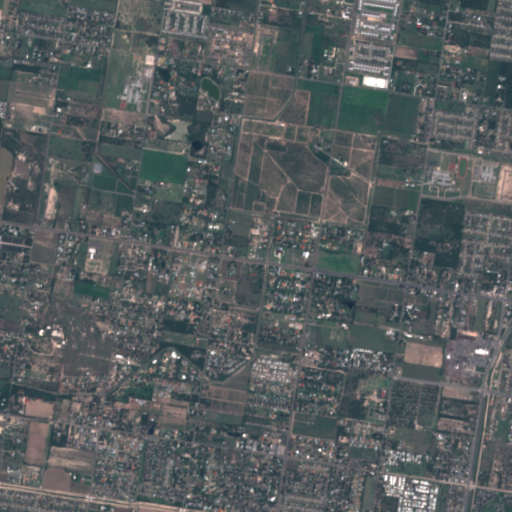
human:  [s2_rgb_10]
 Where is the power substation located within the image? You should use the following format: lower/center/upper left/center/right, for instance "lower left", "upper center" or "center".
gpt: The power substation is located in the upper left of the image.
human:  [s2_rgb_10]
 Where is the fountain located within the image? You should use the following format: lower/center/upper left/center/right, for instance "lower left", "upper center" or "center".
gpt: The fountain is located in the lower right of the image.
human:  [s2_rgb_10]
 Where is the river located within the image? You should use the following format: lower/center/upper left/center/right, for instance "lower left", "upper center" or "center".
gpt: The river is located in the upper center of the image.
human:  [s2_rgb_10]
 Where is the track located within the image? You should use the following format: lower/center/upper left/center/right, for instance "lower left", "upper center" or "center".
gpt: There is no track in the image.